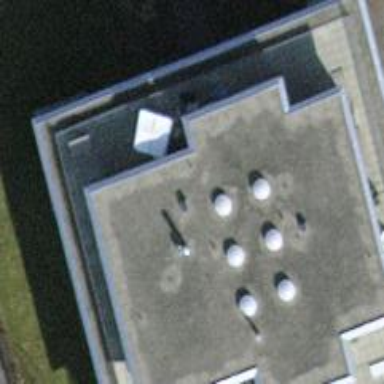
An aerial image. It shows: The building has flat roof oriented across.